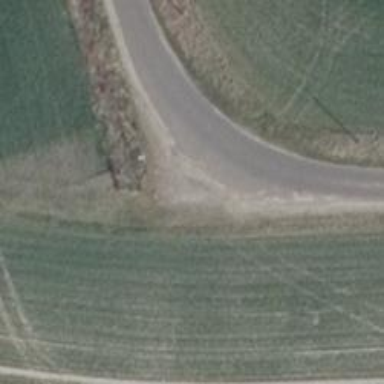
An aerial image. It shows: Stop road.